Question: I am trying to make some reports for MS dynamics CRM 2013 using Visual studio SQL Server Data Tools, I take the following xm from :
'''
<fetch version="1.0" output-format="xml-platform" mapping="logical" distinct="false" aggregate="true">
<entity name="new_donation">
<attribute name="createdon" alias="month" groupby="true" dategrouping="month" />
<attribute name="new_donationid" alias="TotalNumber" aggregate="count"/>
<attribute name="new_donationamount" alias="TotalAmount" aggregate="sum"/>
<order alias="month" descending="false" />
<filter type="and">
<condition attribute="new_donationsource" operator="eq" value="100000017" />
<condition attribute="createdon" operator="this-year" />
</filter>
</entity>
</fetch>
'''
This will group by the 'createdon' field (a datetime field), and 'count' the 'new_donationid' and 'sum' the 'new_donationamount' field.
This works fine, but it displays the month number instead of the month name, for example it display 5, but I want it to display 'May' instead:

So is there any way to make it display a month name instead of the month number in the following attribute:
'''
<attribute name="createdon" alias="month" groupby="true" dategrouping="month" />
'''
Or any other workaround? and if I want to display it in other language like Arabic instead of English, is this possible too?
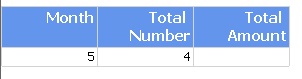
Answer: I found a solution for this issue, as following:
- - - - -
This do the trick, but I still don't know how to display it in Arabic instead of English.